Aerial crown-view tile of a tropical tree (Barro Colorado Island, Panama), acquired 20250217:
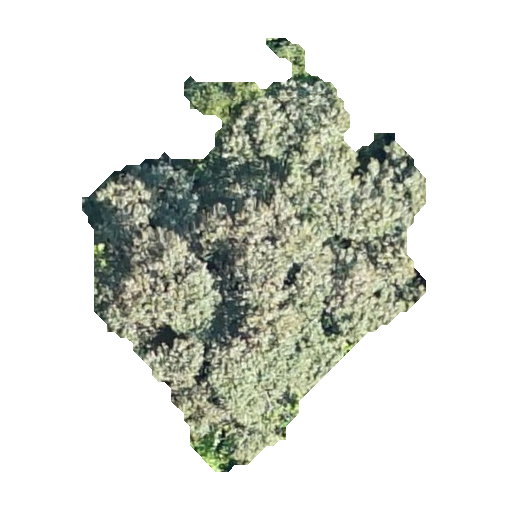
Species: Luehea seemannii
GBIF accepted scientific name: Luehea seemannii
Crown area: 125.043 m²